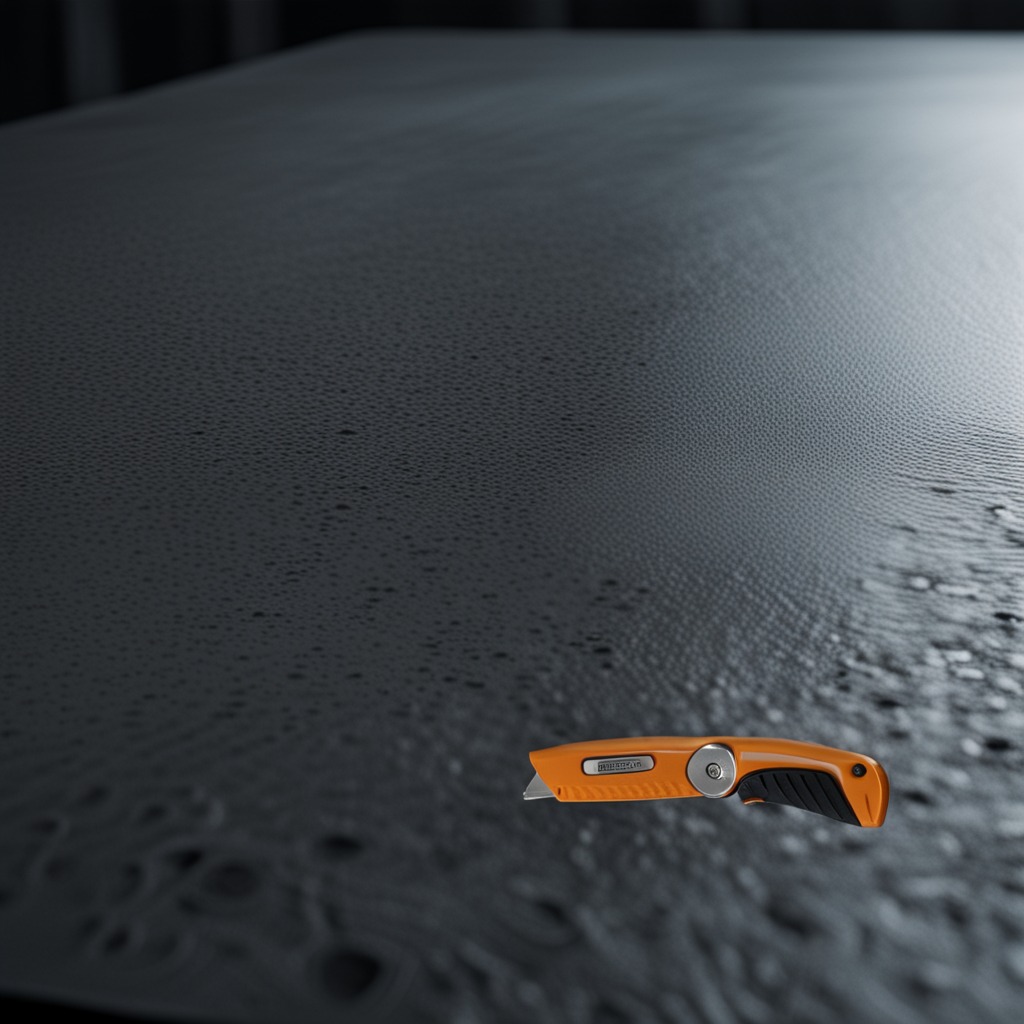
A utility knife is lying on the clean granite table inside a workshop at night.